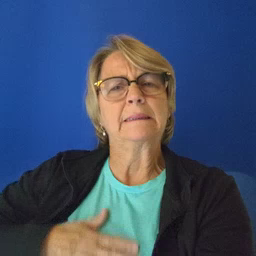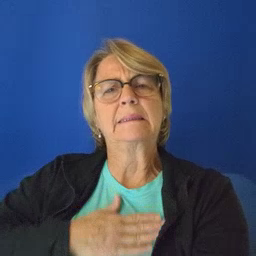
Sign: please